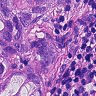
Metastatic tissue present: yes